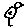
Label: bird